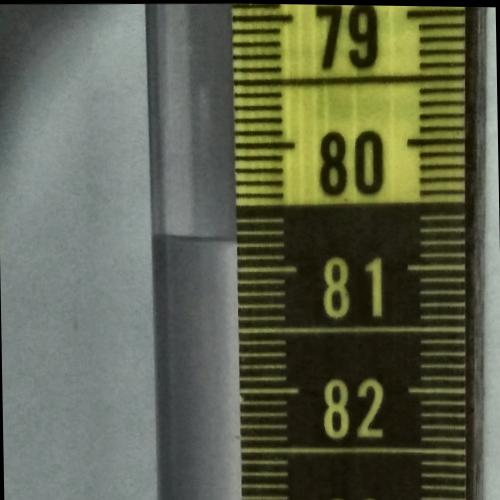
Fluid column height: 80.8 cm